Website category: phone
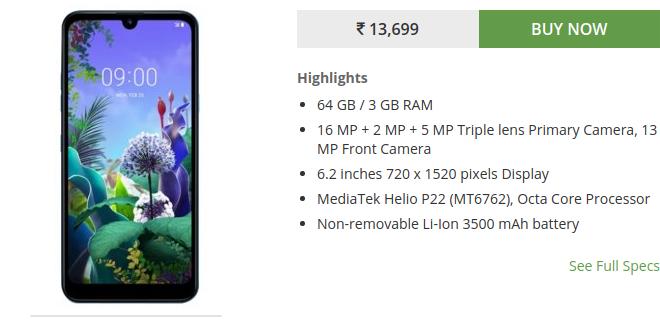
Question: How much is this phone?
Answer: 13,699

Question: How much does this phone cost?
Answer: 13,699

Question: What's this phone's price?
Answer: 13,699

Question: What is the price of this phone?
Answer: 13,699

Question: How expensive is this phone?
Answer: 13,699

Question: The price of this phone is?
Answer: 13,699

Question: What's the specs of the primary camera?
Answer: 16 MP + 2 MP + 5 MP Triple lens Primary Camera

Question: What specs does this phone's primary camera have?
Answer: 16 MP + 2 MP + 5 MP Triple lens Primary Camera

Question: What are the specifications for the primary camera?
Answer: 16 MP + 2 MP + 5 MP Triple lens Primary Camera

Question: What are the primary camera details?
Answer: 16 MP + 2 MP + 5 MP Triple lens Primary Camera

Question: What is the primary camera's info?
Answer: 16 MP + 2 MP + 5 MP Triple lens Primary Camera

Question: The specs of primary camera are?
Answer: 16 MP + 2 MP + 5 MP Triple lens Primary Camera

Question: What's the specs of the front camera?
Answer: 13 MP Front Camera

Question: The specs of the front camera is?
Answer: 13 MP Front Camera

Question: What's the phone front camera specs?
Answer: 13 MP Front Camera

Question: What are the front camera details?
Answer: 13 MP Front Camera

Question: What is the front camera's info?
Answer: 13 MP Front Camera

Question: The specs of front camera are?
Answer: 13 MP Front Camera

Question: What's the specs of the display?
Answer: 6.2 inches 720 x 1520 pixels Display

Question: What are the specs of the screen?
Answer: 6.2 inches 720 x 1520 pixels Display

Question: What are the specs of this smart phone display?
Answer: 6.2 inches 720 x 1520 pixels Display

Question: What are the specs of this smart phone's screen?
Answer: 6.2 inches 720 x 1520 pixels Display

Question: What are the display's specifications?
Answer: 6.2 inches 720 x 1520 pixels Display

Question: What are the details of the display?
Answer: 6.2 inches 720 x 1520 pixels Display

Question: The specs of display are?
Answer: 6.2 inches 720 x 1520 pixels Display

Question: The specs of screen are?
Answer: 6.2 inches 720 x 1520 pixels Display

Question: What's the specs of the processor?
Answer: MediaTek Helio P22 (MT6762), Octa Core Processor

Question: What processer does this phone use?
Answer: MediaTek Helio P22 (MT6762), Octa Core Processor

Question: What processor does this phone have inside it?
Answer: MediaTek Helio P22 (MT6762), Octa Core Processor

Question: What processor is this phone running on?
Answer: MediaTek Helio P22 (MT6762), Octa Core Processor

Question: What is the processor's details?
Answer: MediaTek Helio P22 (MT6762), Octa Core Processor

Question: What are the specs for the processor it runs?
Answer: MediaTek Helio P22 (MT6762), Octa Core Processor

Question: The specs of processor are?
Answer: MediaTek Helio P22 (MT6762), Octa Core Processor

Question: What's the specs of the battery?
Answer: Non-removable Li-Ion 3500 mAh battery

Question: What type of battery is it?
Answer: Non-removable Li-Ion 3500 mAh battery

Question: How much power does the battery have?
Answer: Non-removable Li-Ion 3500 mAh battery

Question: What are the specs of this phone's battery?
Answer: Non-removable Li-Ion 3500 mAh battery

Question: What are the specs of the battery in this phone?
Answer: Non-removable Li-Ion 3500 mAh battery

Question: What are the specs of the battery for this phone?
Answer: Non-removable Li-Ion 3500 mAh battery

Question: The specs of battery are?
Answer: Non-removable Li-Ion 3500 mAh battery